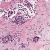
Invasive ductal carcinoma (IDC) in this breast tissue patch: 1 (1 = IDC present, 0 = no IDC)